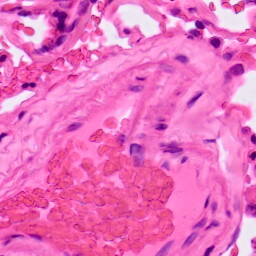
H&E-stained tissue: Lung